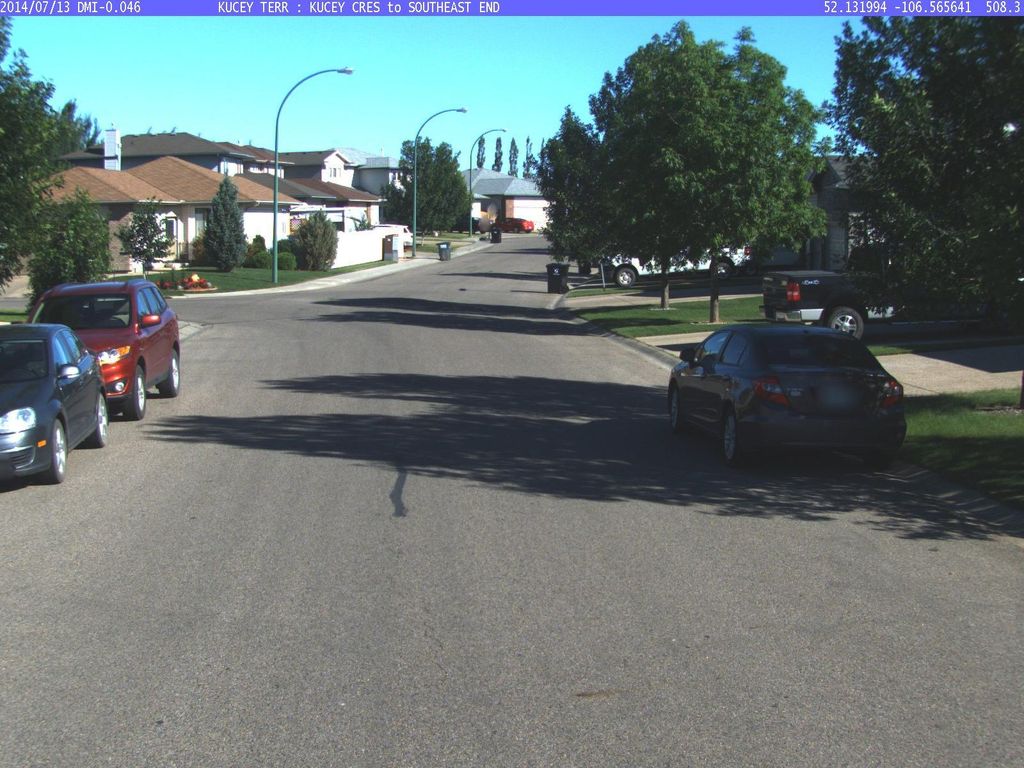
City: saskatoon